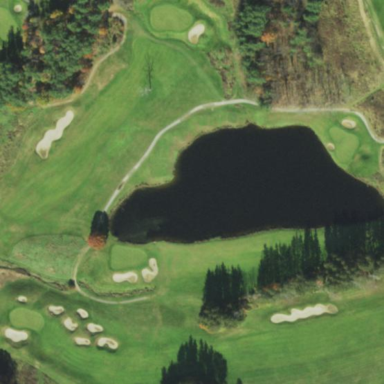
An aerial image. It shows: Water hazard in golf course. The hazard is natural water feature.